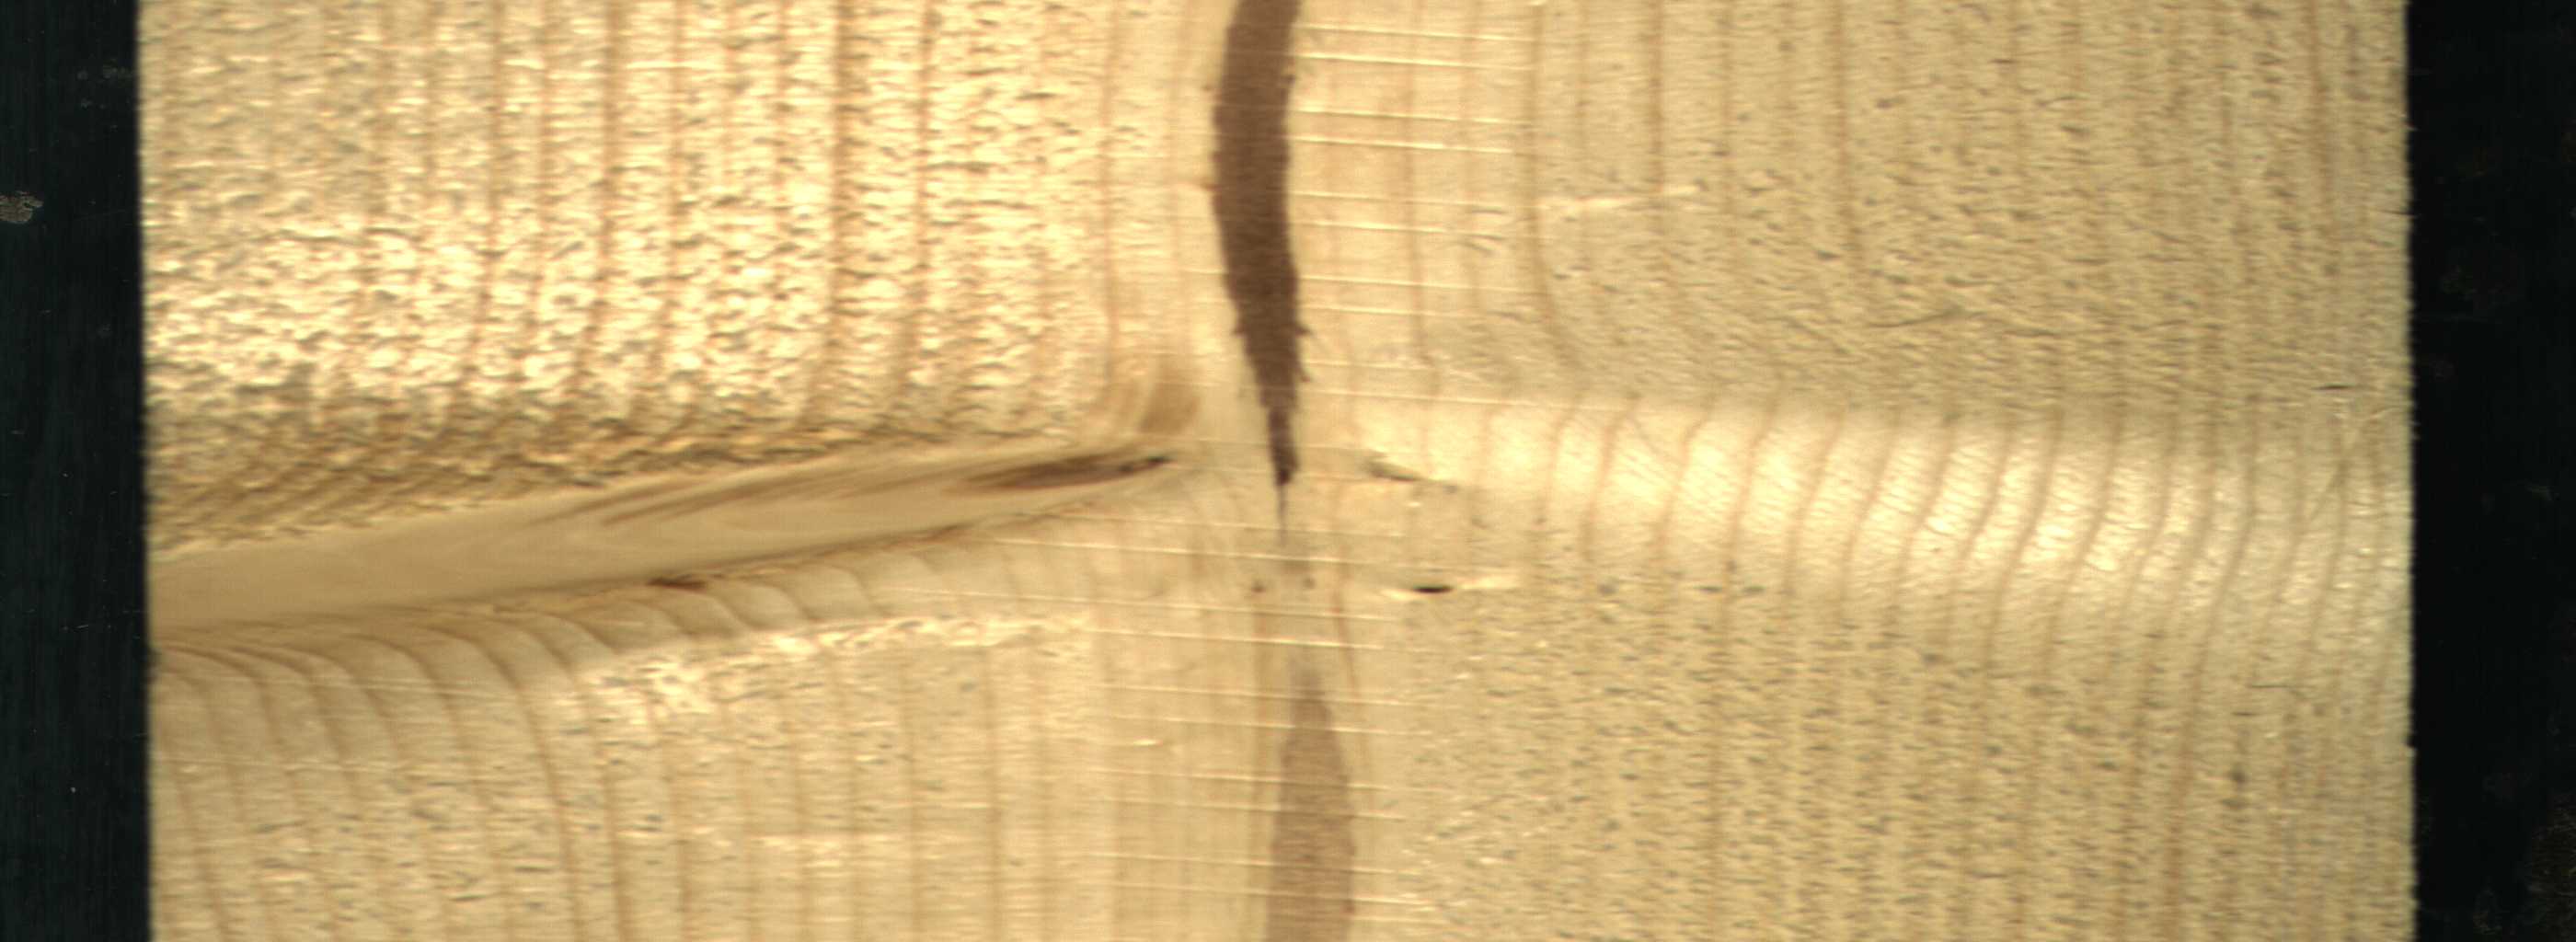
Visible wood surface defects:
Marrow
Quartzity
Live_Knot